Interaction volume radius: 10 \u00c5
Interaction volume height: 30 \u00c5
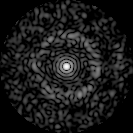
Disorder parameter: 0.8296